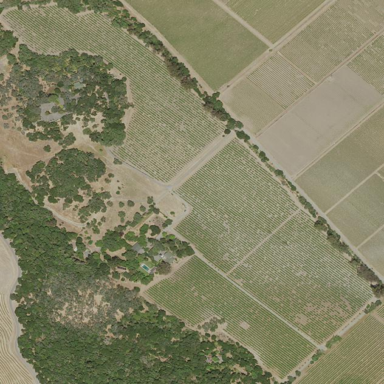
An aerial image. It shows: Vineyard with grape crops.